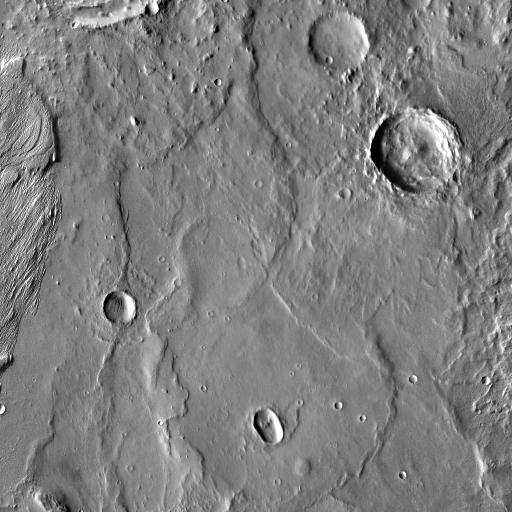
Crater classes present: Background, Other, Layered, Buried, Secondary